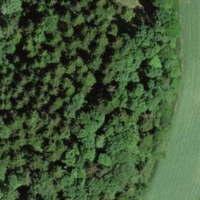
EUNIS habitat code: 44
Species observed at this site:
Veronica chamaedrys